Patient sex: M
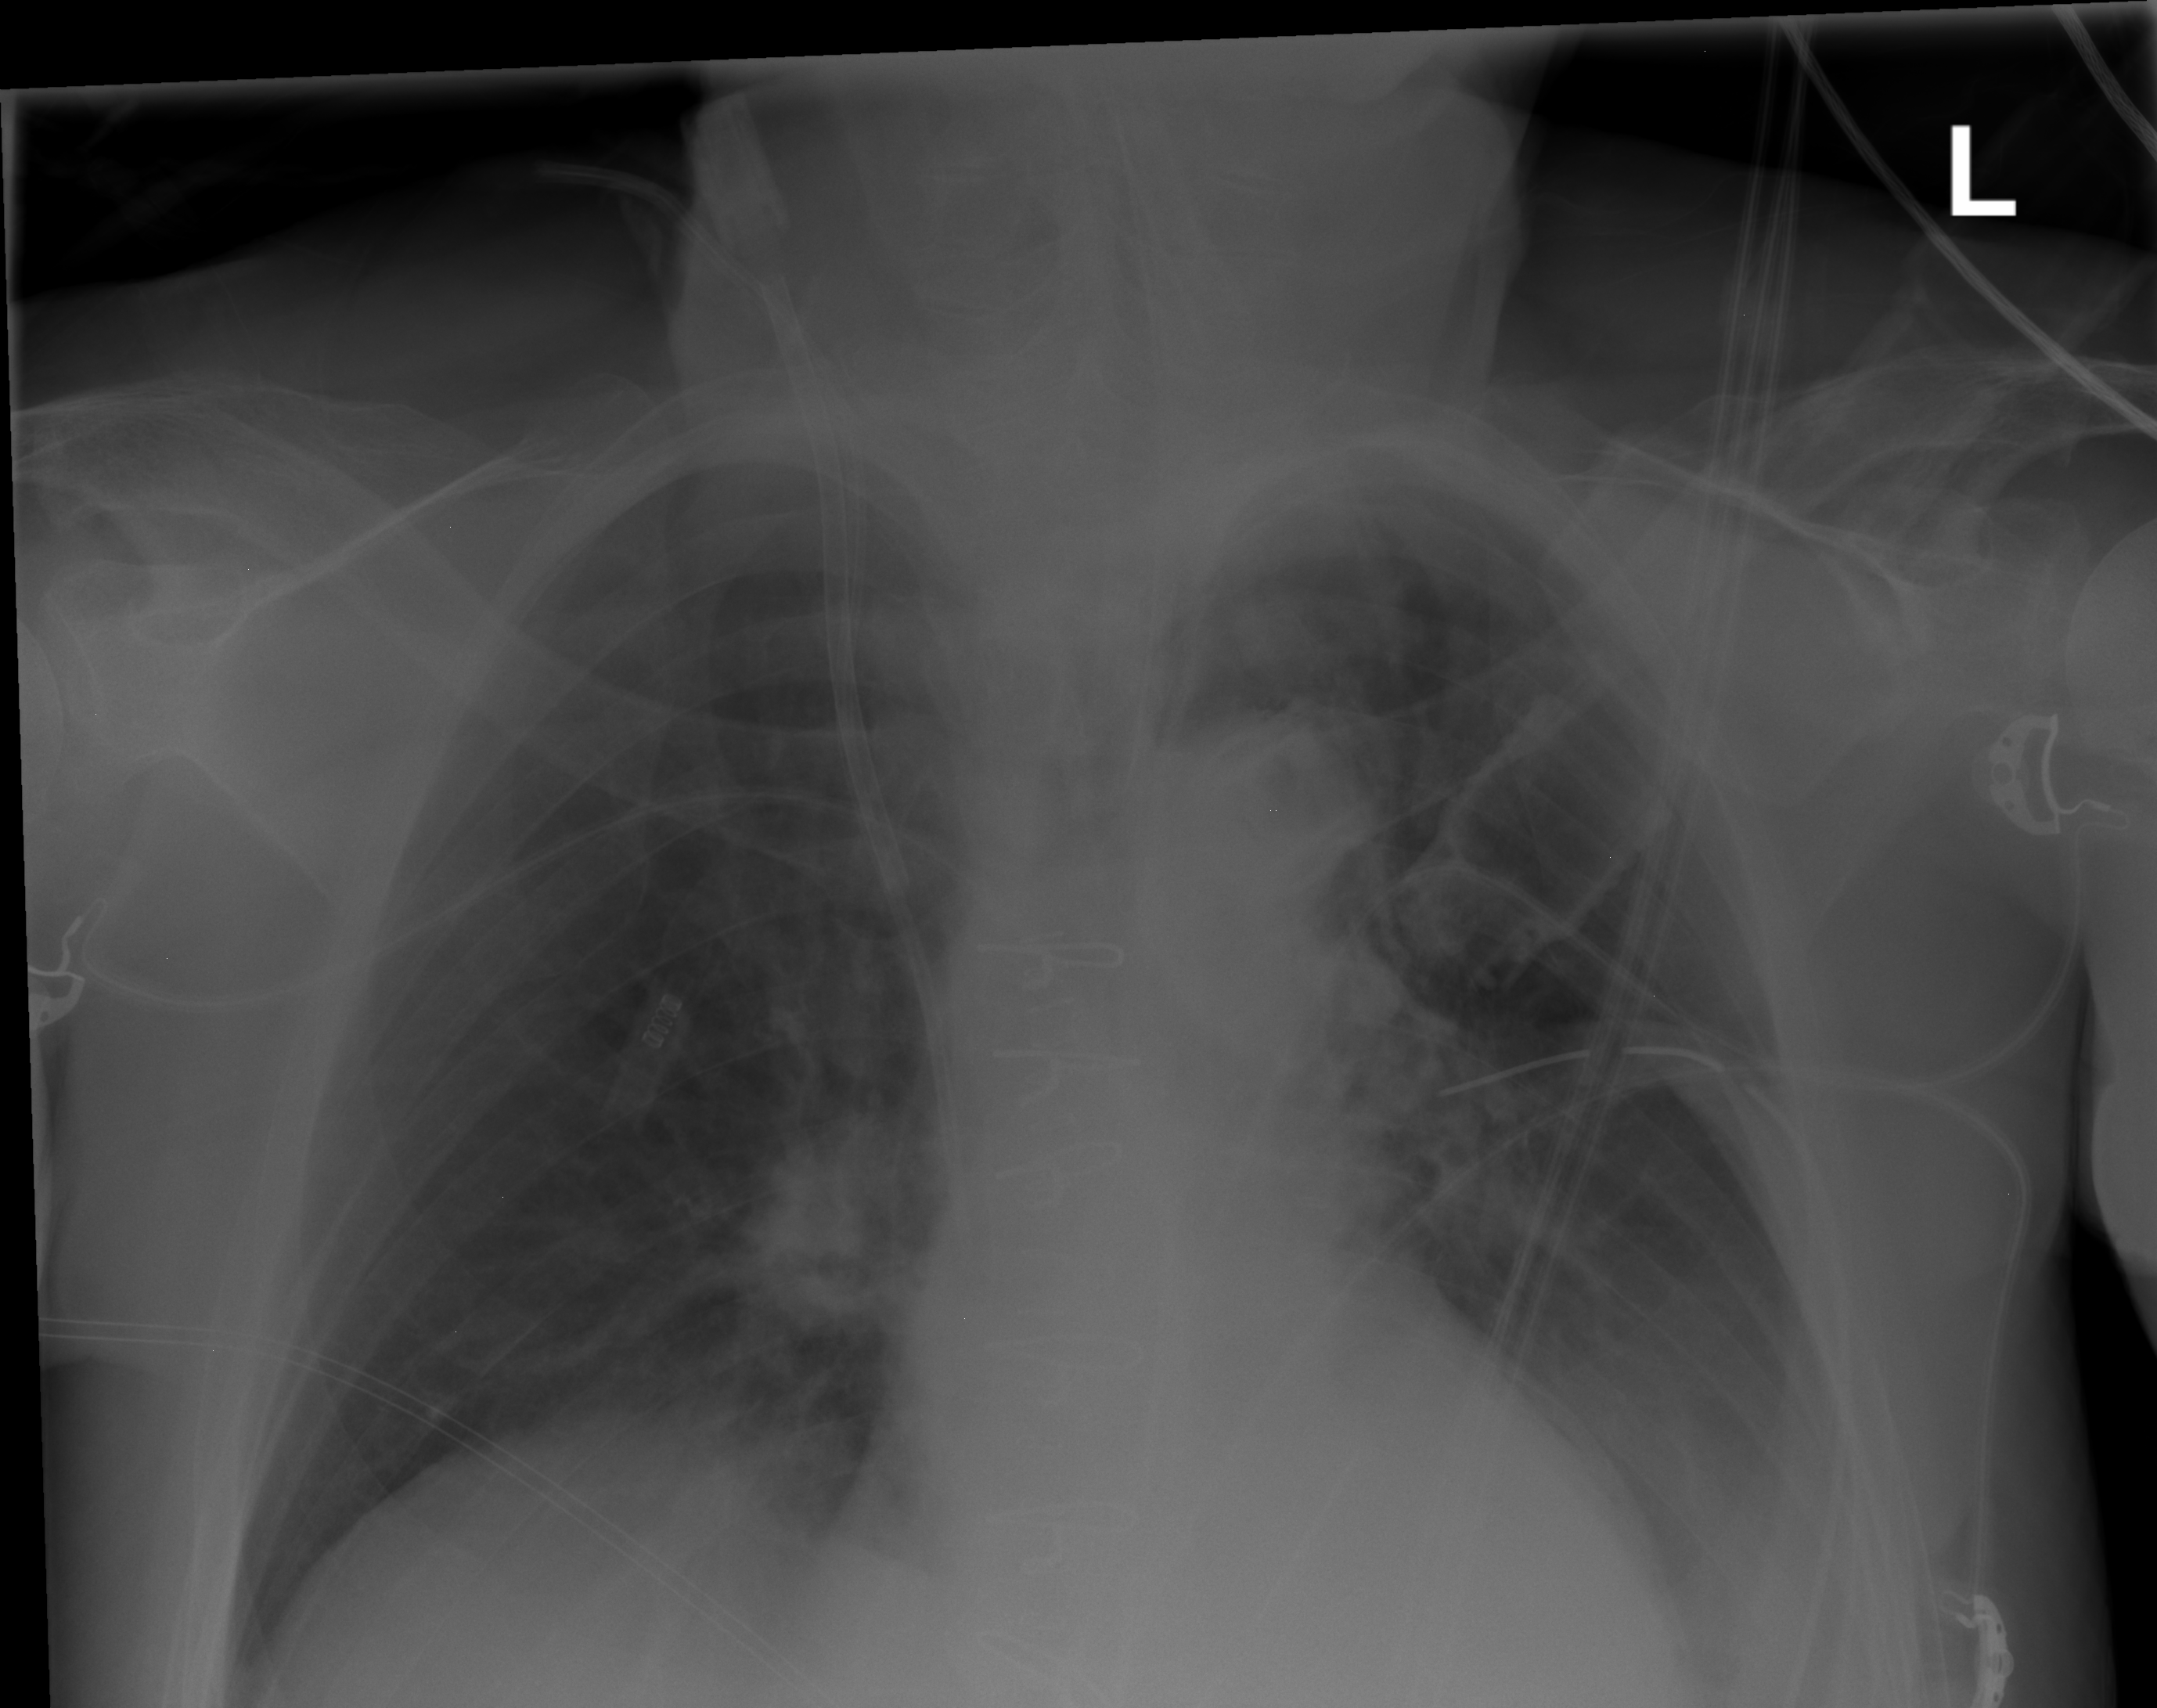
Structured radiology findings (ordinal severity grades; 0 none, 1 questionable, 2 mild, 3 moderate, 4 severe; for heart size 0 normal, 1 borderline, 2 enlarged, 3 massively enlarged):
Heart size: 0
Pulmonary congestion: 2
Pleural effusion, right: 0
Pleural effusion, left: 0
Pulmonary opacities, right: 0
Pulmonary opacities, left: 0
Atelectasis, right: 0
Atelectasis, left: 0